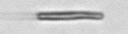
Label: fiber